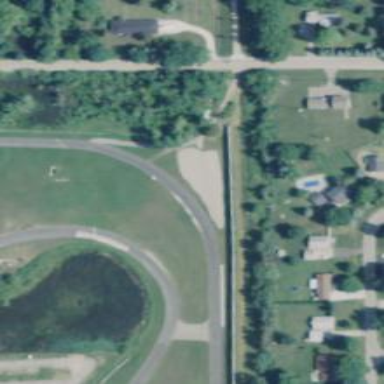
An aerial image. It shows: Raceway for motor sports.